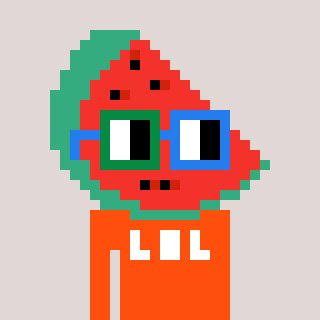
a pixel art character with square green and blue glasses, a watermelon-shaped head and a orange-colored body on a warm background